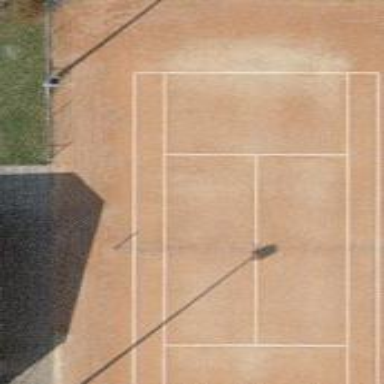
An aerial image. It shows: Tennis court on the leisure land pitch.